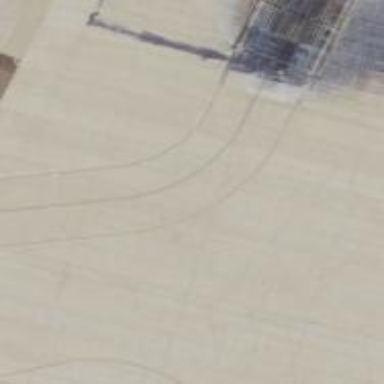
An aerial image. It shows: View of taxiway at the airport.